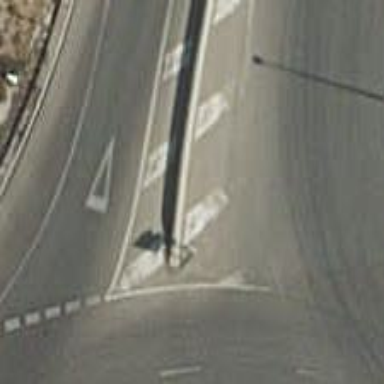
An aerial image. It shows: Road with "give way" sign.